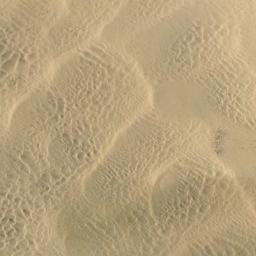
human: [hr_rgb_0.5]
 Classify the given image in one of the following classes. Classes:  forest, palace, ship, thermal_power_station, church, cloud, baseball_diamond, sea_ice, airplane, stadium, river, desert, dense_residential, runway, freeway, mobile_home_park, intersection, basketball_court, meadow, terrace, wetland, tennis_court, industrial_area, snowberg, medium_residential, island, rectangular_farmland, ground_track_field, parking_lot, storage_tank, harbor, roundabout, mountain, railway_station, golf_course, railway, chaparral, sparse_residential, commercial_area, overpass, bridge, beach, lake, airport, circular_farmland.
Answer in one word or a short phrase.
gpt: desert